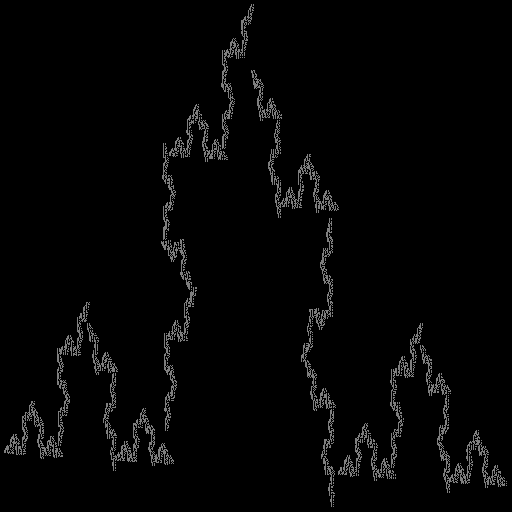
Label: koch_curve